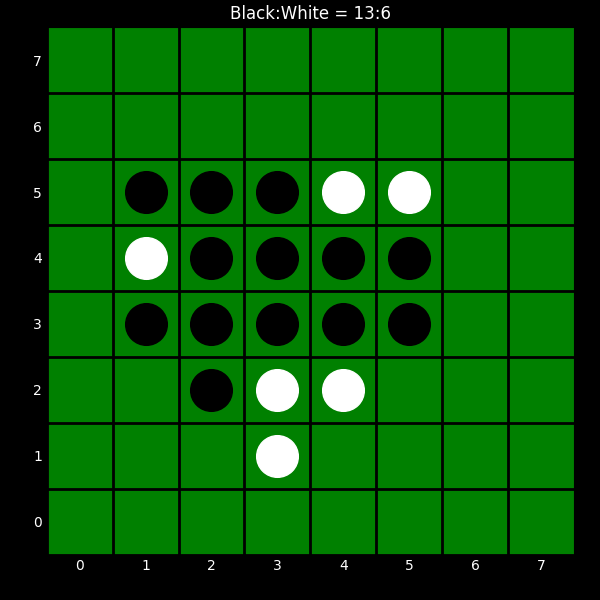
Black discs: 13
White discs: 6